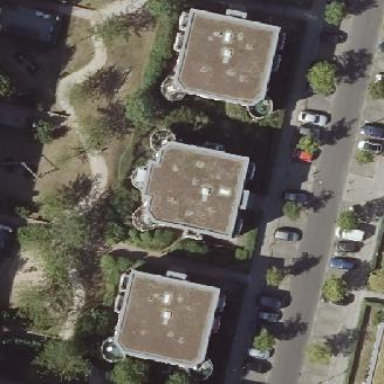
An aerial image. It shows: Flat-roofed apartment building.